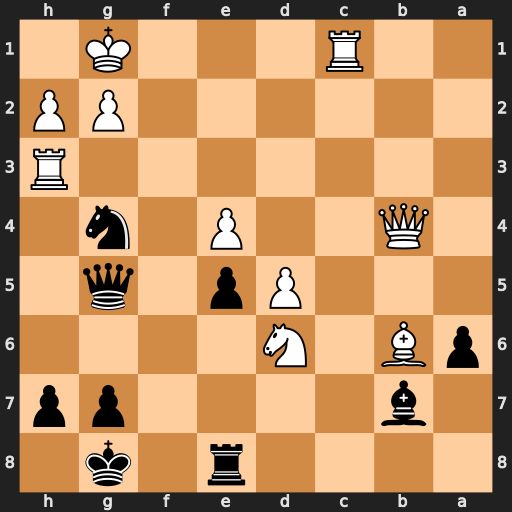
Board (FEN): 4r1k1/1b4pp/pB1N4/3Pp1q1/1Q2P1n1/7R/6PP/2R3K1
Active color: b
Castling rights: -
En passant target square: -
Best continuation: Qxc1+ Qe1 Qxe1#